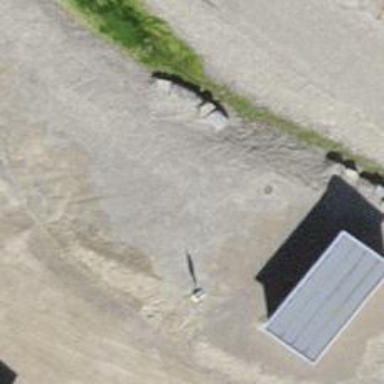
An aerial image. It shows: Picnic table located in leisure land area.